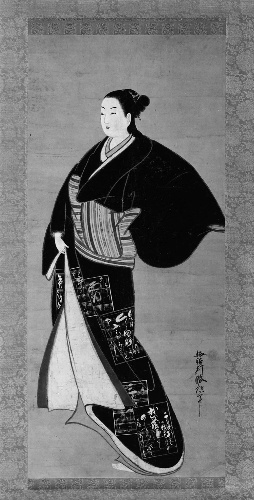
Artist: Kondo Katsunobu
Artist bio: Japanese, active 1716–1736
Date: 18th century
Object type: Hanging scroll
Classification: Paintings
Medium: Hanging scroll; ink and color on paper
Culture: Japan
Period: Edo period (1615–1868)
Dimensions: 38 3/16 x 16 5/8 in. (97 x 42.3 cm)
Department: Asian Art
Credit line: Gift of Francis T. Henderson Jr., in memory of Harold G. Henderson, 1976
Accession year: 1976
Repository: Metropolitan Museum of Art, New York, NY
Tags: Women